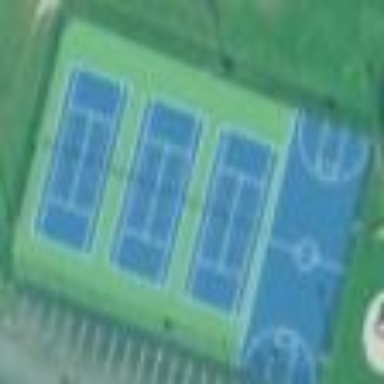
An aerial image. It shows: Tennis court in leisure pitch.